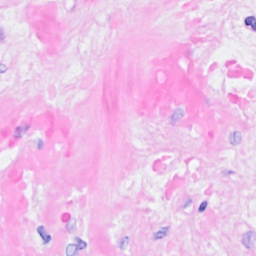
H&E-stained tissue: Breast